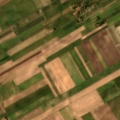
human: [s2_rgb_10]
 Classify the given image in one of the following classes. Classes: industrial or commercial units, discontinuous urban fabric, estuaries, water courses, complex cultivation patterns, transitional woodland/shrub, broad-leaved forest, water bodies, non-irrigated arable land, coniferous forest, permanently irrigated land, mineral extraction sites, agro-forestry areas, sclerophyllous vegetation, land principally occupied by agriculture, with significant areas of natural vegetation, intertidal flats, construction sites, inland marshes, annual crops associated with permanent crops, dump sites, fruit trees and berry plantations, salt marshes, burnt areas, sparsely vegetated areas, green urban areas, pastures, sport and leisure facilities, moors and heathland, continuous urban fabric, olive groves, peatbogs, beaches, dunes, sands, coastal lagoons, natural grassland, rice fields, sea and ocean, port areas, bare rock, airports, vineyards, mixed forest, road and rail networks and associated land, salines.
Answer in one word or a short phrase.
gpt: non-irrigated arable land